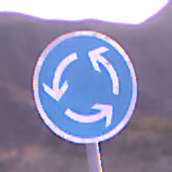
Verkehrszeichen: Kreisverkehr
Umgebung: Outdoor, Nature
Tageszeit: Dawn
Wetter: PartlyCloudy
Licht: Natural
Jahreszeit: NotSpecified
Kontrast: MediumContrast